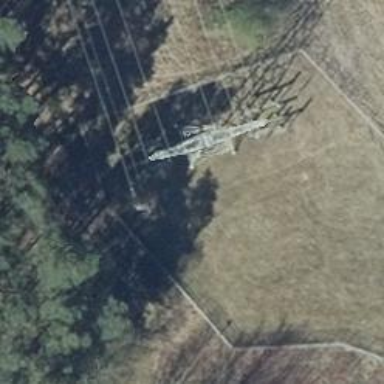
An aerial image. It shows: Lattice structure tower used for power distribution.